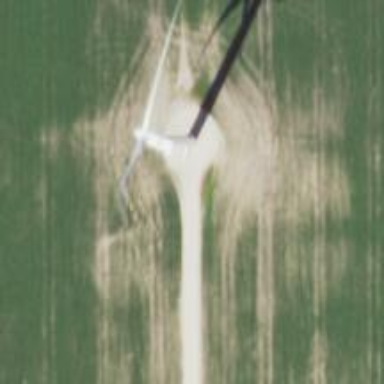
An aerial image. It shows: Wind turbine generator made by Vestas. The generator utilizes wind as its power source and belongs to the horizontal axis type.